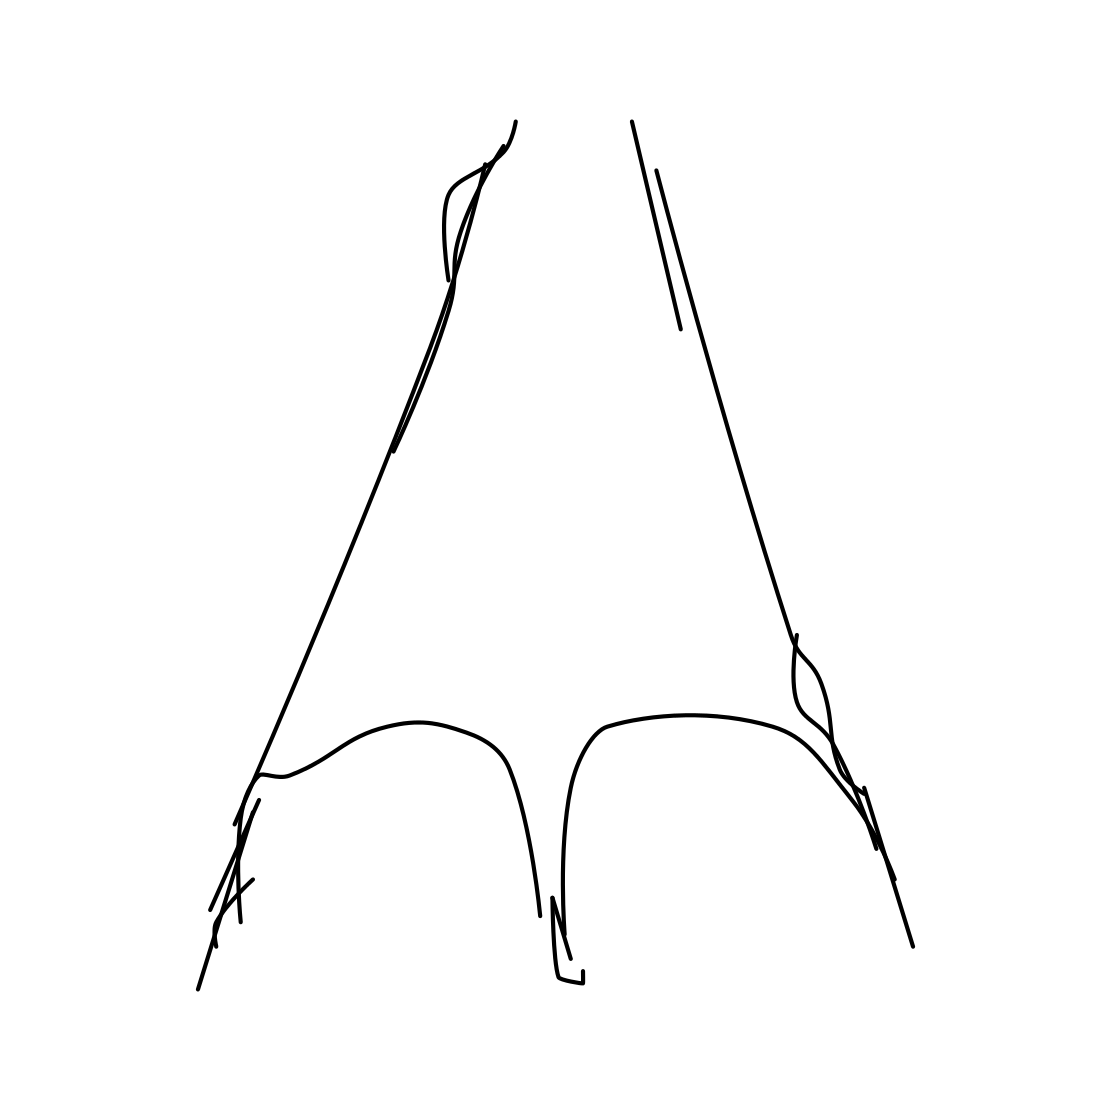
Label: nose